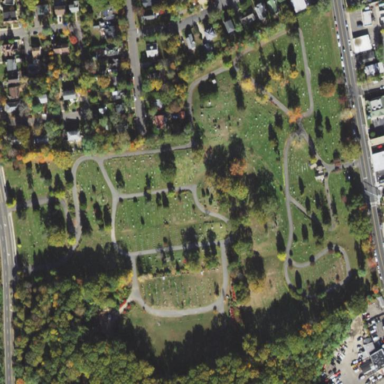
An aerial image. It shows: Cemetery.